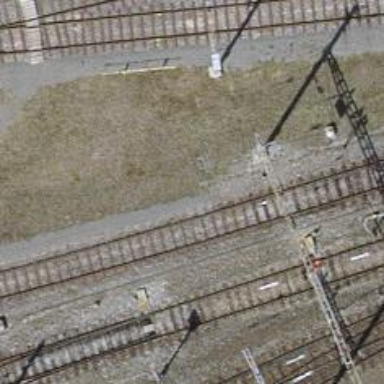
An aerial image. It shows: Rail yard with electrified contact lines for railway operations.